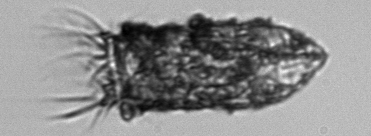
Label: Tintinnopsis